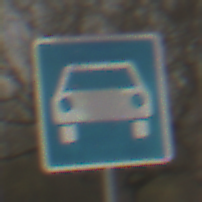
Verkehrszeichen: Kraftfahrstrasse
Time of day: MorningAfternoon
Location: Outdoor (Suburban)
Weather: Overcast
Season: NotSpecified
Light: Natural